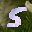
Label: 5